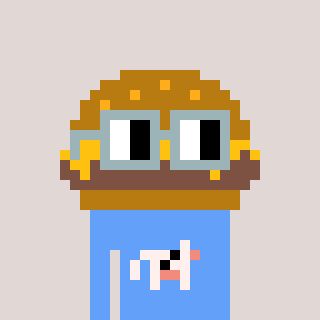
a pixel art character with square dark gray glasses, a burger-shaped head and a blue-colored body on a warm background